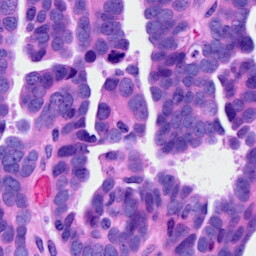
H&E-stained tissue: Ovarian